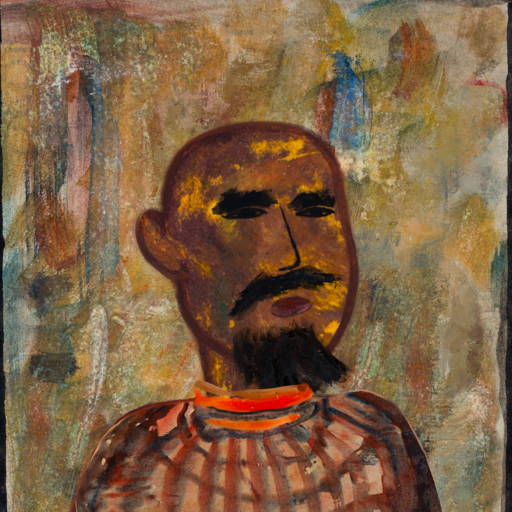
Background: Pipe, Head And Neck Side: Comrade, Face Side: Mosgoul, Bust: Orphan, Hair Side: Blank, Head Accessory: Blank, Second Necklace: Blank, Necklace: Experience, Baby: Blank